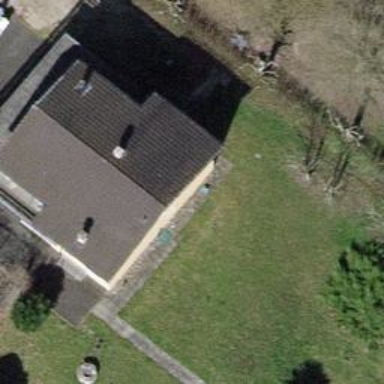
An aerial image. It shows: Simple and straightforward house.